Interaction volume radius: 10 \u00c5
Interaction volume height: 10 \u00c5
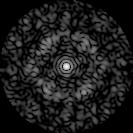
Disorder parameter: 0.7156